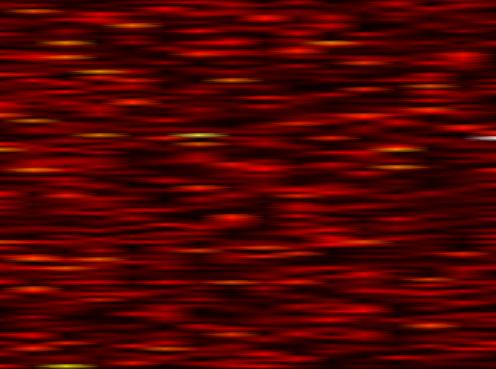
Label: UFMC